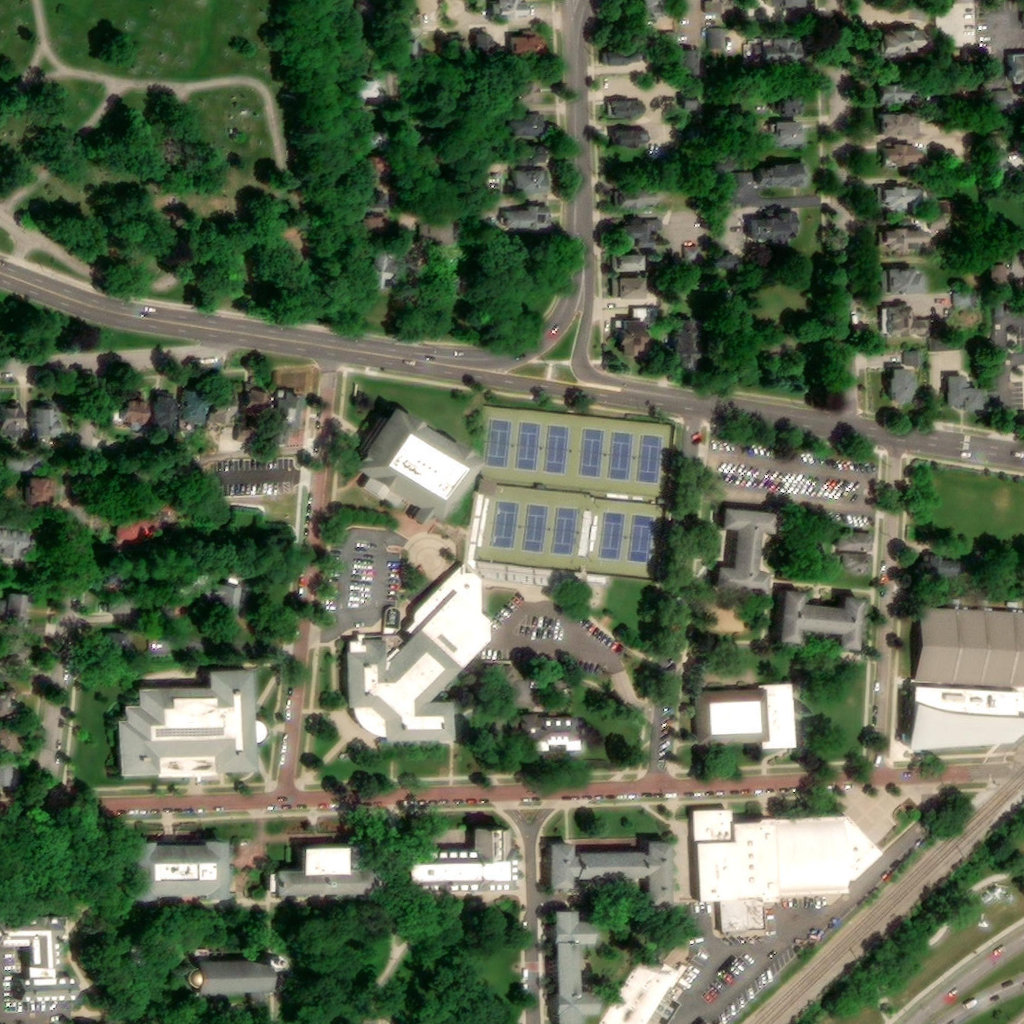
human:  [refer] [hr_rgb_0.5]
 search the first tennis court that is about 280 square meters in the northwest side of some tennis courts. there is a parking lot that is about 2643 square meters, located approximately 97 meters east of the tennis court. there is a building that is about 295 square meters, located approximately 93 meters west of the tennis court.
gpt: <box>[[47, 41, 50, 46, 0]]</box>